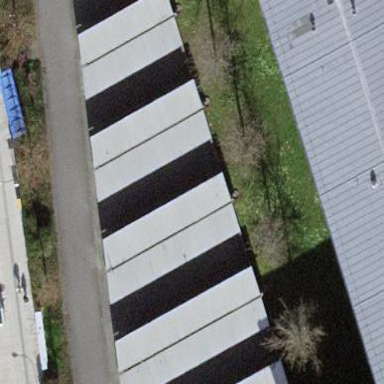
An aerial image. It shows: View of roof of building.